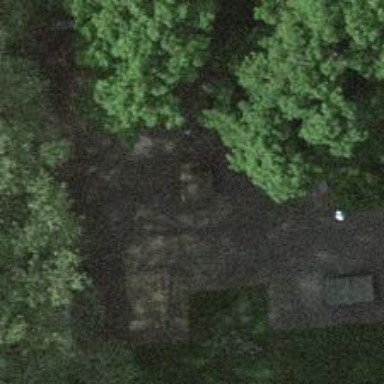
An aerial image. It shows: Shelter in the playground.